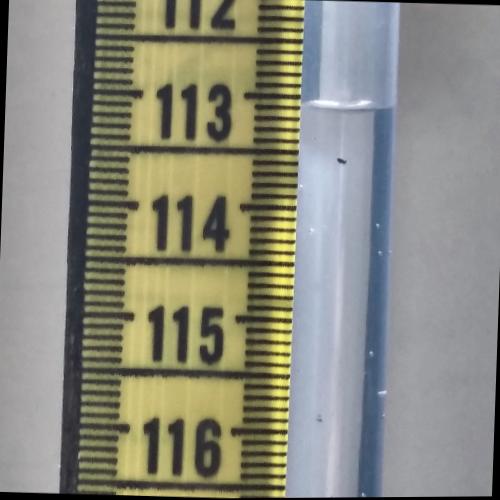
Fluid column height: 113.1 cm